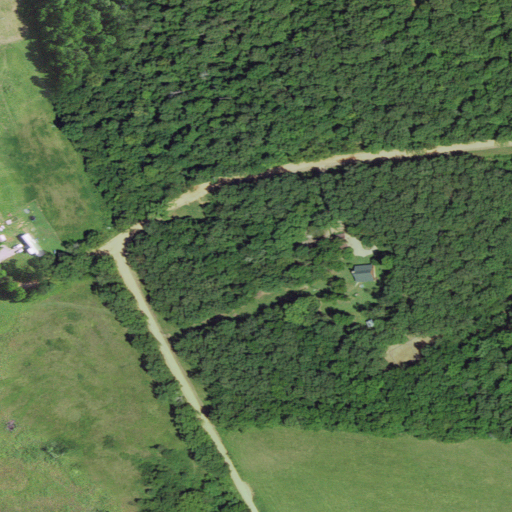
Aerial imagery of valley in Missouri named Trantham Hollow containing deciduous forest, pasture, and open development